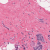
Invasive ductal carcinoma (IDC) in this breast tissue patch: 0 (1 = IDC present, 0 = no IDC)